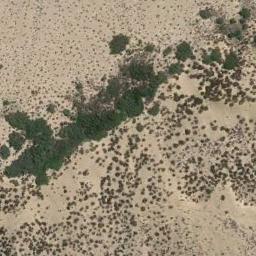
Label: chaparral